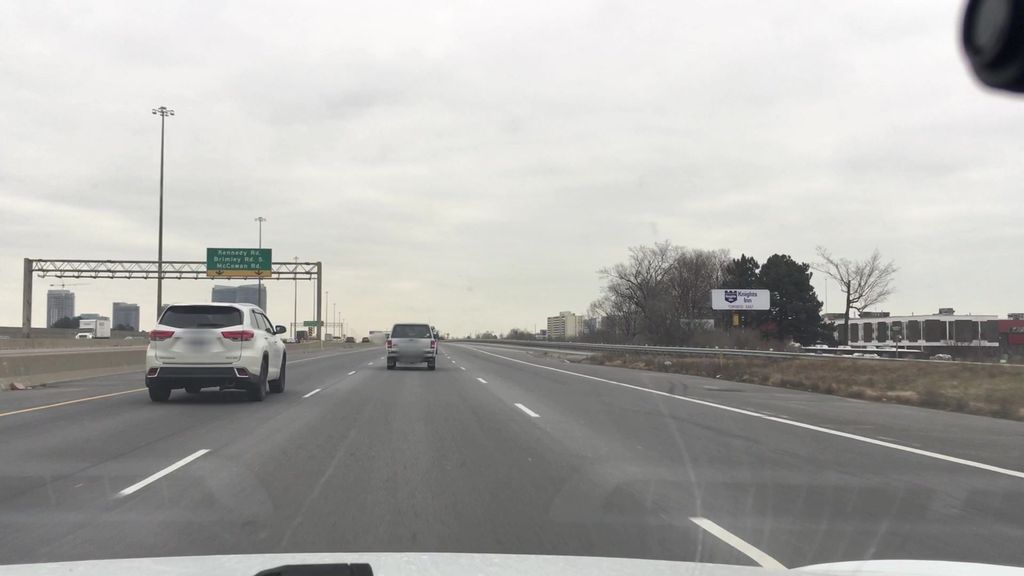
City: toronto